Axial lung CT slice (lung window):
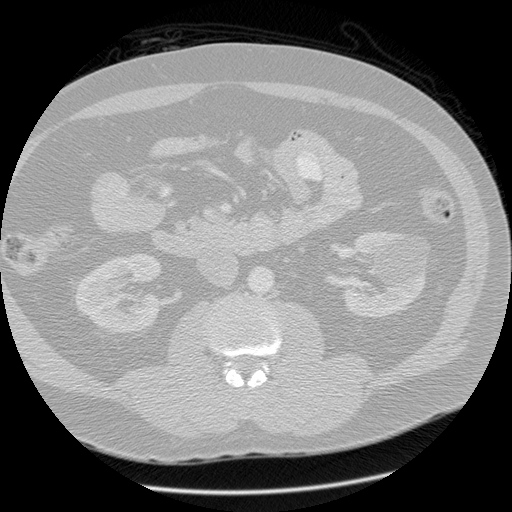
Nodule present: no